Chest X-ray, PA view. Patient: 59 years old, sex M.
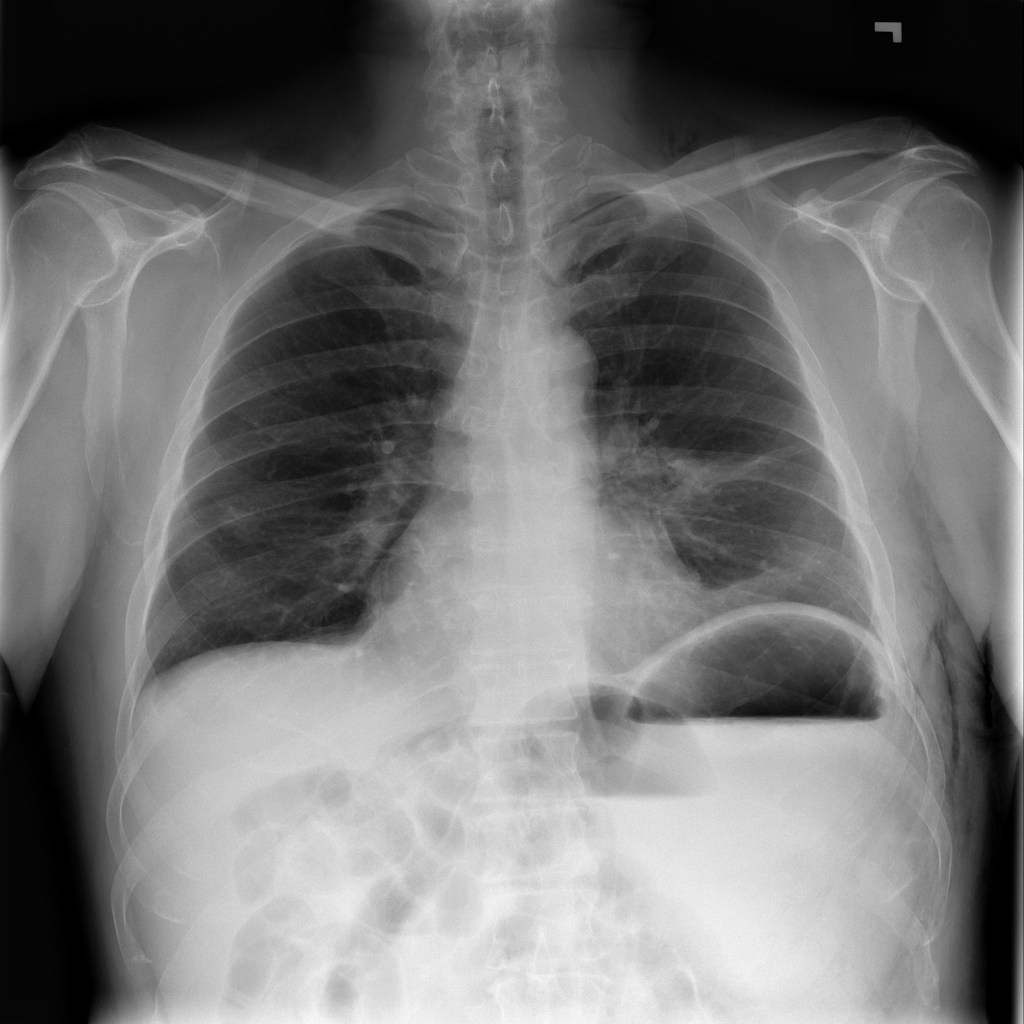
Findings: Atelectasis, Emphysema